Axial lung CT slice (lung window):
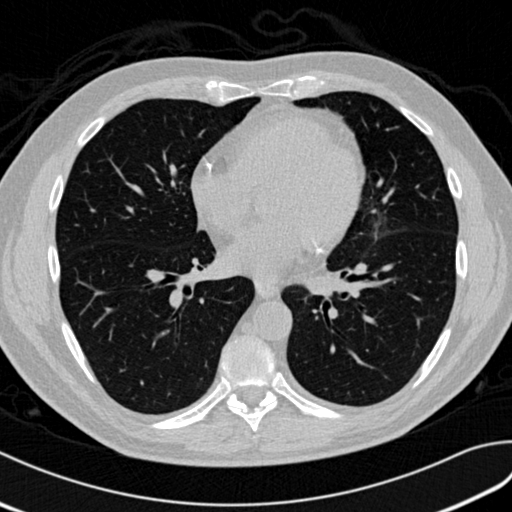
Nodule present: no